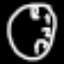
Label: clock